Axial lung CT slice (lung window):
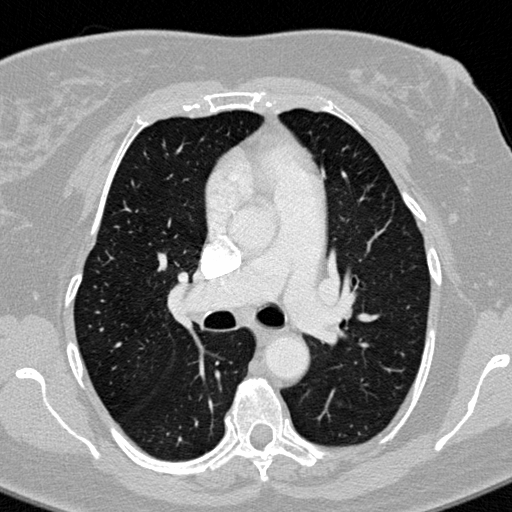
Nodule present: no